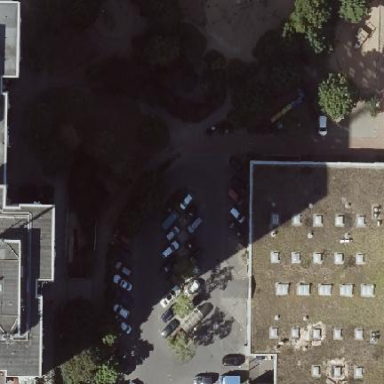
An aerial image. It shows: Street side parking area.